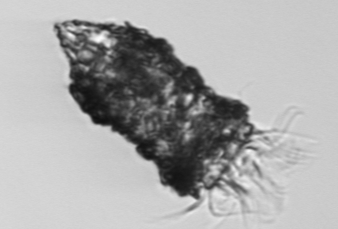
Label: Tintinnopsis